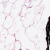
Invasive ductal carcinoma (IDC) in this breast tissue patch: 0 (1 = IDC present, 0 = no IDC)